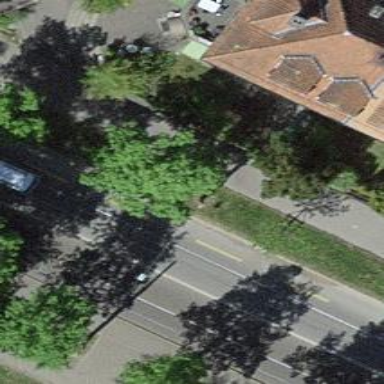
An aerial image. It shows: Avenue lined with trees.